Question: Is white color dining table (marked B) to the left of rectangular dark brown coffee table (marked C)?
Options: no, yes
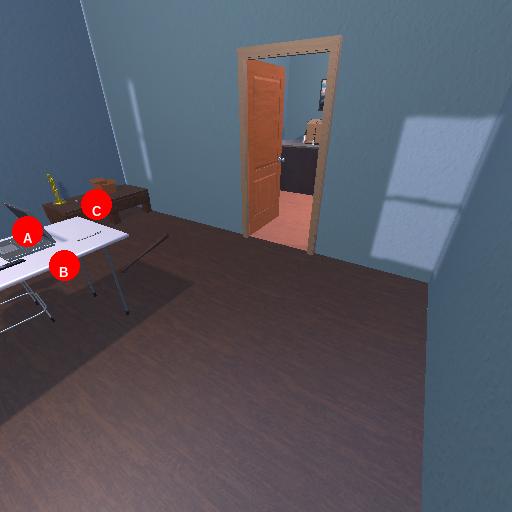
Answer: no